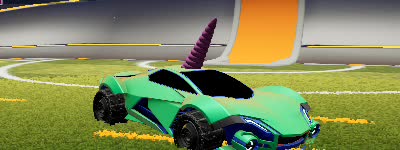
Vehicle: werewolf